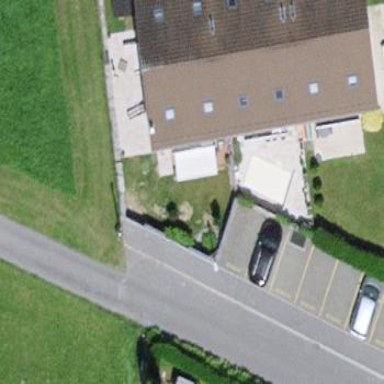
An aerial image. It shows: Terrace building.